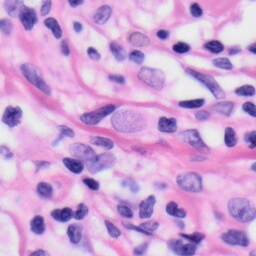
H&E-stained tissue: Skin